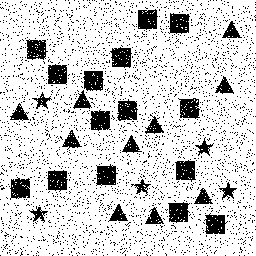
Squares: 15
Triangles: 10
Stars: 5
Total shapes: 30